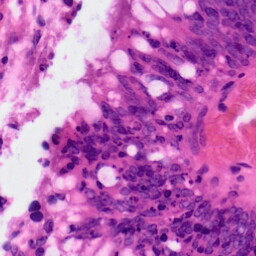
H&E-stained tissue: Colon